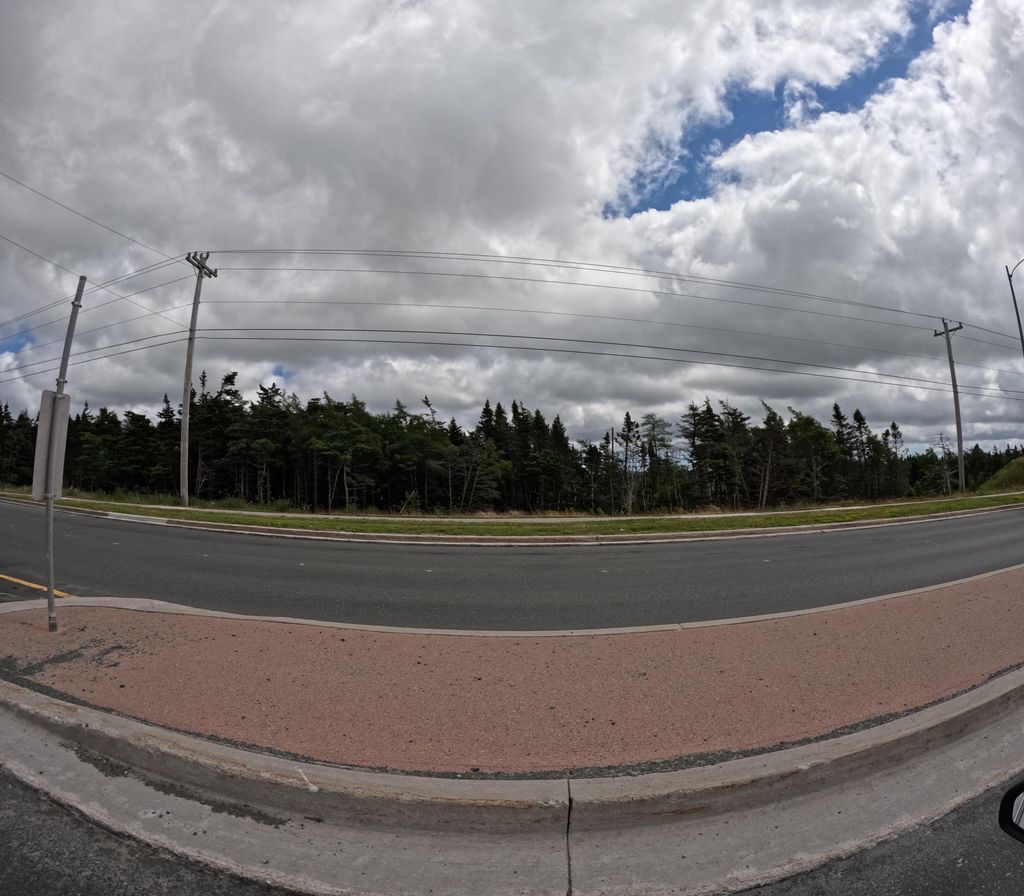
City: st_johns